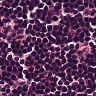
Metastatic tissue present: no